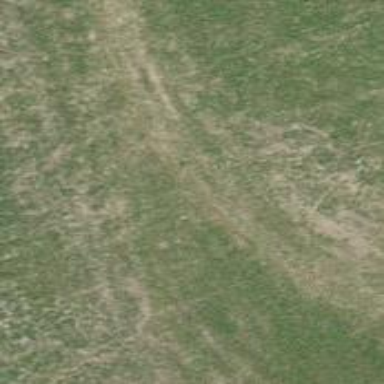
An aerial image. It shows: Track with very rough surface.